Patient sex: M
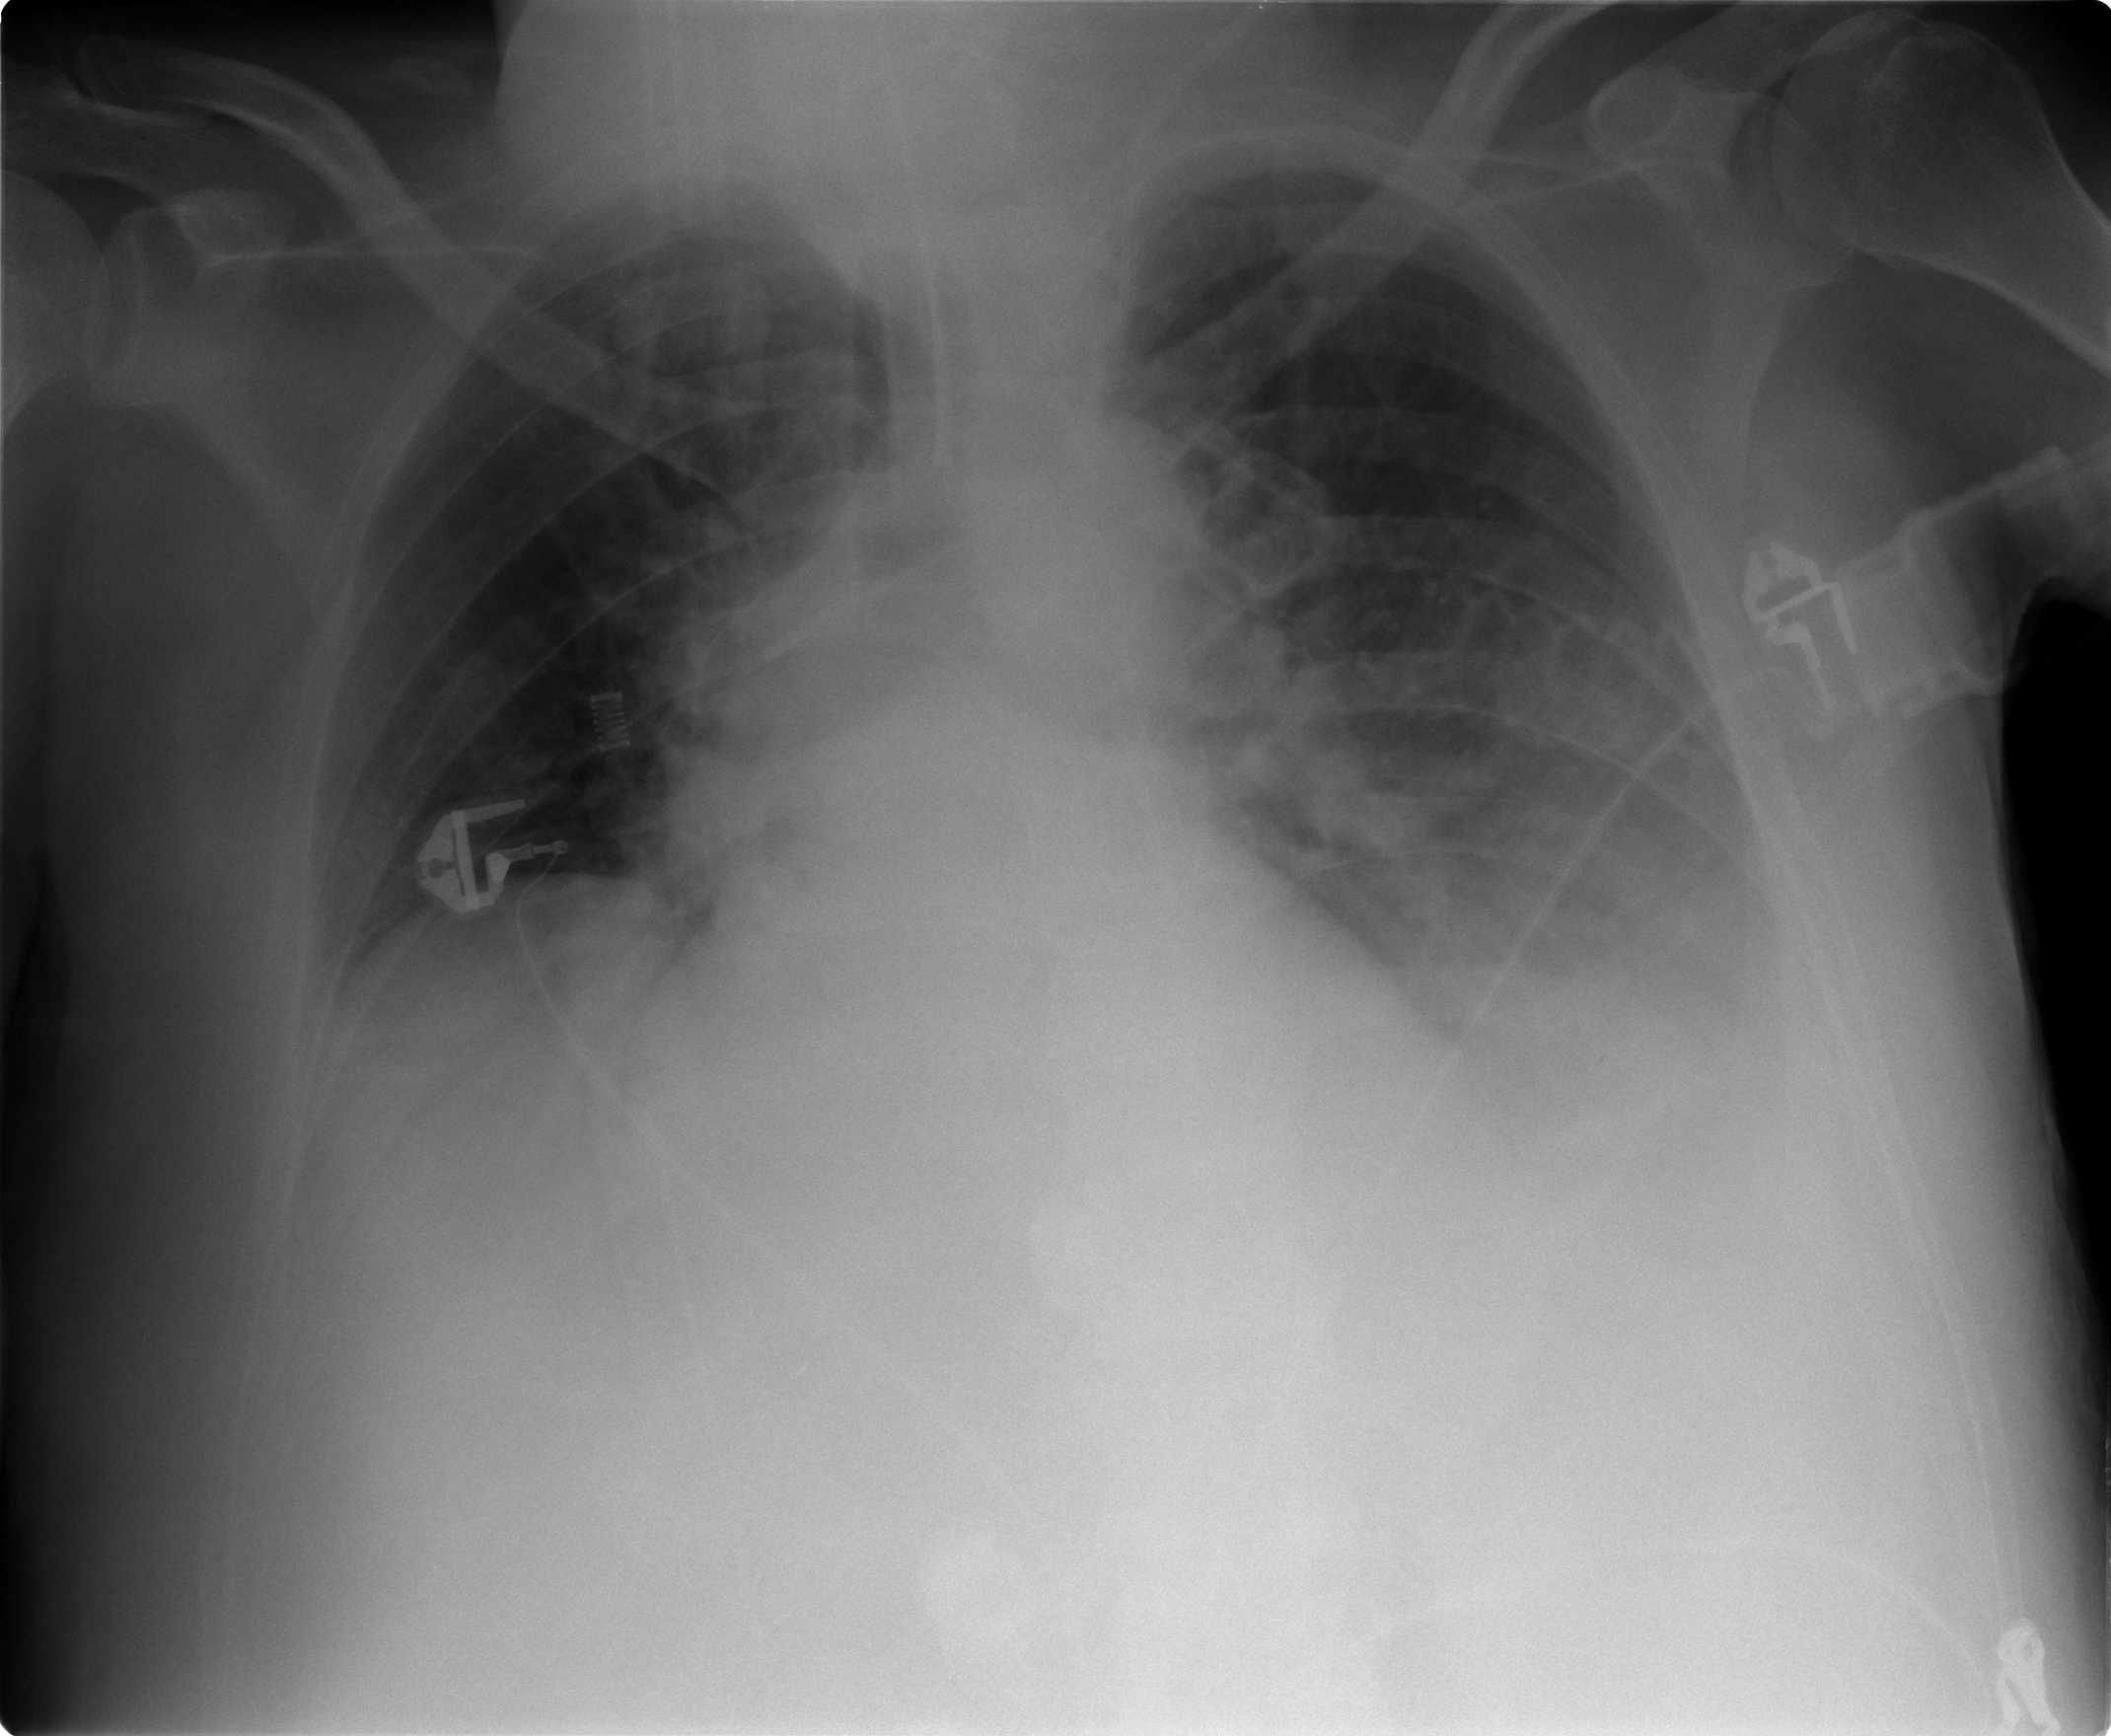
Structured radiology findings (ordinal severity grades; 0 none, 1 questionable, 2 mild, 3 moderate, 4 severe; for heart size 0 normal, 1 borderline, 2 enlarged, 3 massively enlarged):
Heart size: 2
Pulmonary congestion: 2
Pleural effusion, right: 1
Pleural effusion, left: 2
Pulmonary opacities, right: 2
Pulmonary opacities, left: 1
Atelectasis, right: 2
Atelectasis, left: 2